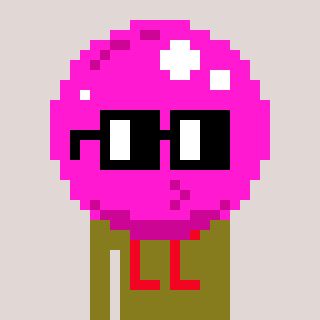
a pixel art character with square black glasses, a bubblegum-shaped head and a gunk-colored body on a warm background